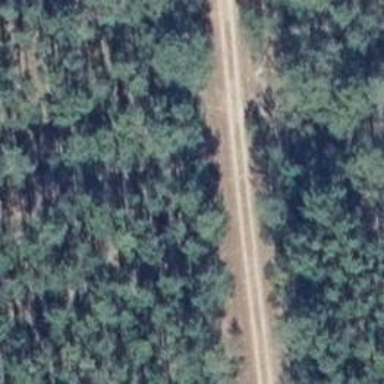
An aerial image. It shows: Sandy track road with grade4 tracktype.